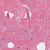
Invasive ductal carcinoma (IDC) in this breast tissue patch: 0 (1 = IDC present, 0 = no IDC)